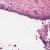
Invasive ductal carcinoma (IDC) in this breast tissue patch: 0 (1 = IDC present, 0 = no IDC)